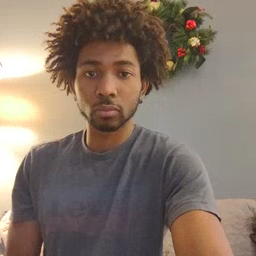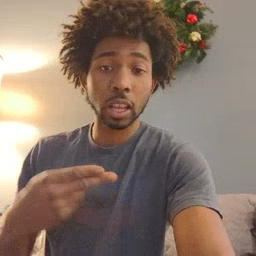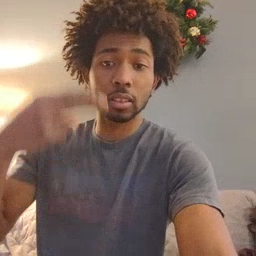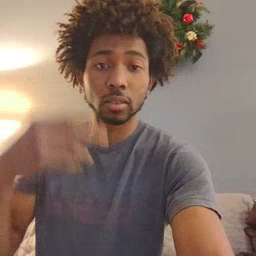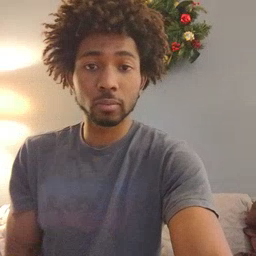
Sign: high